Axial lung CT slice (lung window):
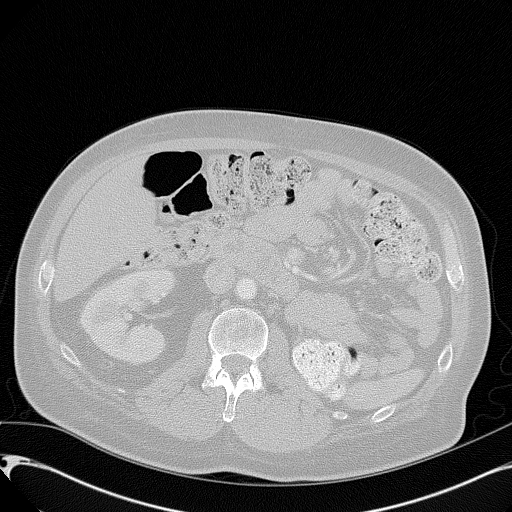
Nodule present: no